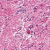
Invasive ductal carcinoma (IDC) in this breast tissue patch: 0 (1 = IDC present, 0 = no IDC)